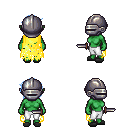
a pixel art fantasy rpg character, female body template, orc, green skin, yellow tattered cape, white pants, white cyan pixie cut hairstyle, metal helm, gray slippers, dagger, four views (front, back, left, right), 2x2 character sprite sheet, small pixel art, hard edges, no anti-aliasing